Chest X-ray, PA view. Patient: 52 years old, sex M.
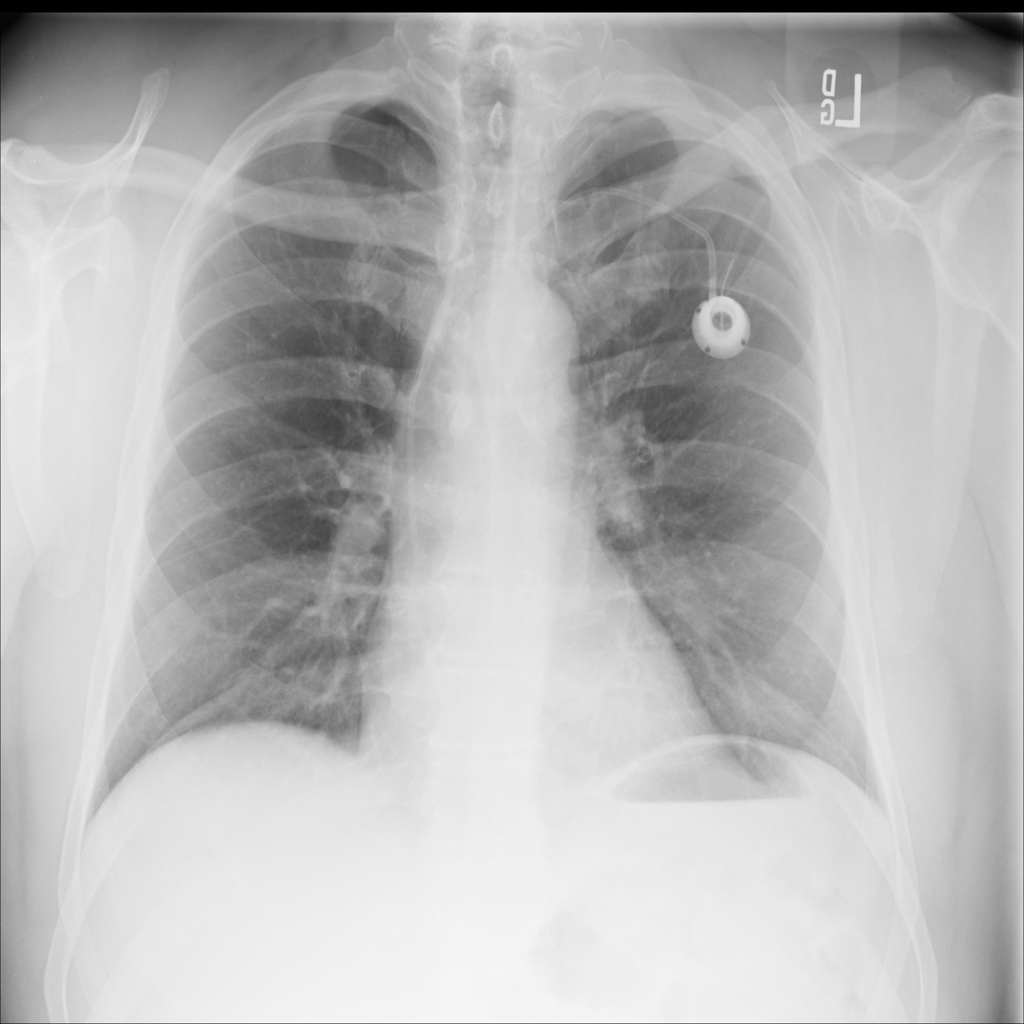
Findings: No Finding